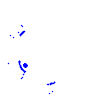
Particle: pion